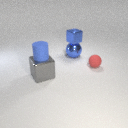
small blue rubber cylinder to the left of small blue metal cube